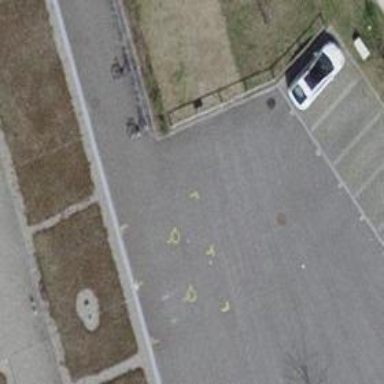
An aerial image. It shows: Street side parking area.